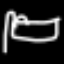
Label: bed